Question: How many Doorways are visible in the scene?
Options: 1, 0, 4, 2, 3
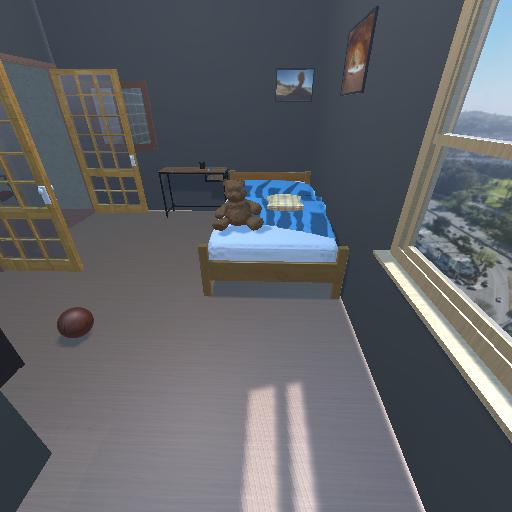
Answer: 1